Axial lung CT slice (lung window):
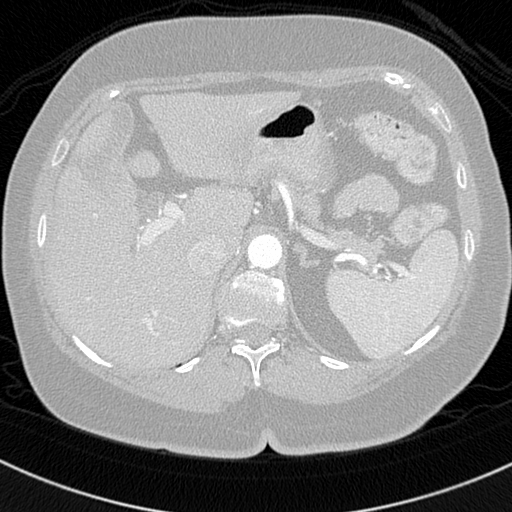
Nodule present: no